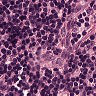
Metastatic tissue present: no